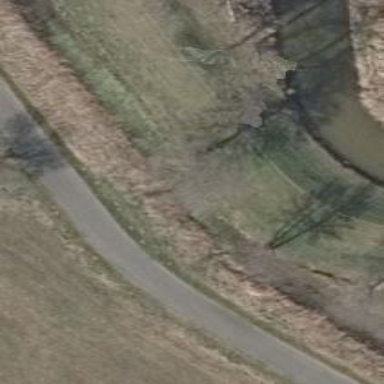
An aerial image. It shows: Path on bridge.